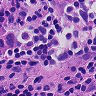
Metastatic tissue present: yes